The plot shows one second of acceleration measured on a rotor kit. Based on the visible evidence, which rotor condition applies: normal, misalignment, unbalance, looseness?
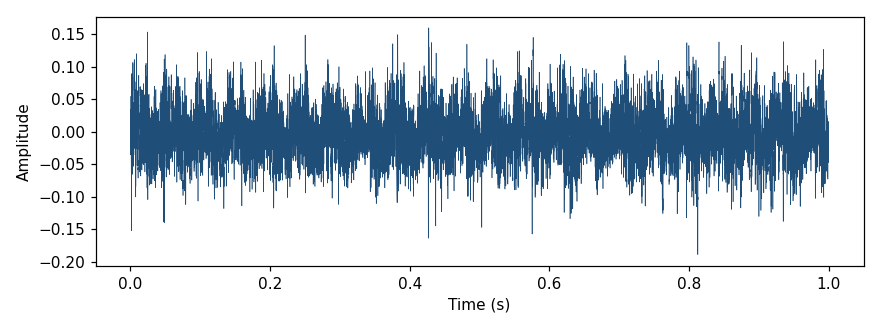
Answer: unbalance